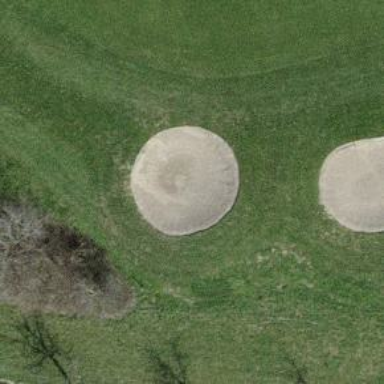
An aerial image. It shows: Golf bunker.